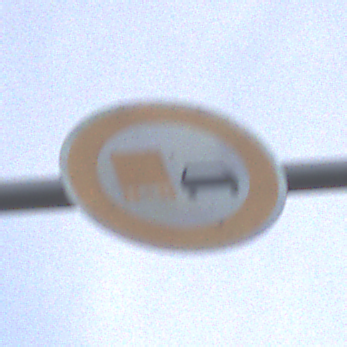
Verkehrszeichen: UeberholverbotKraftfahrzeuge
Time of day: SunriseSunset
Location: Outdoor (Urban)
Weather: PartlyCloudy
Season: NotSpecified
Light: Natural